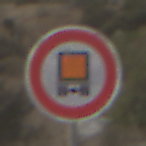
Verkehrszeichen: VerbotKennzeichnungspflichtigeKraftfahrzeugeGefaehrlicheGueter
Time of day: SunriseSunset
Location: Outdoor (RoadRail)
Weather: PartlyCloudy
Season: NotSpecified
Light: Natural